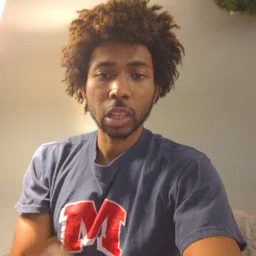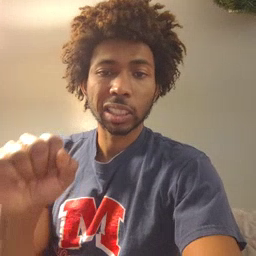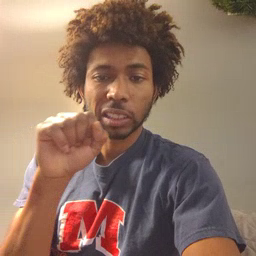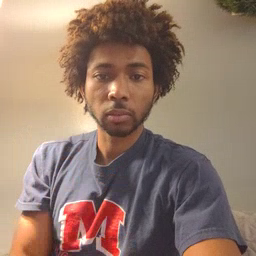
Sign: carrot